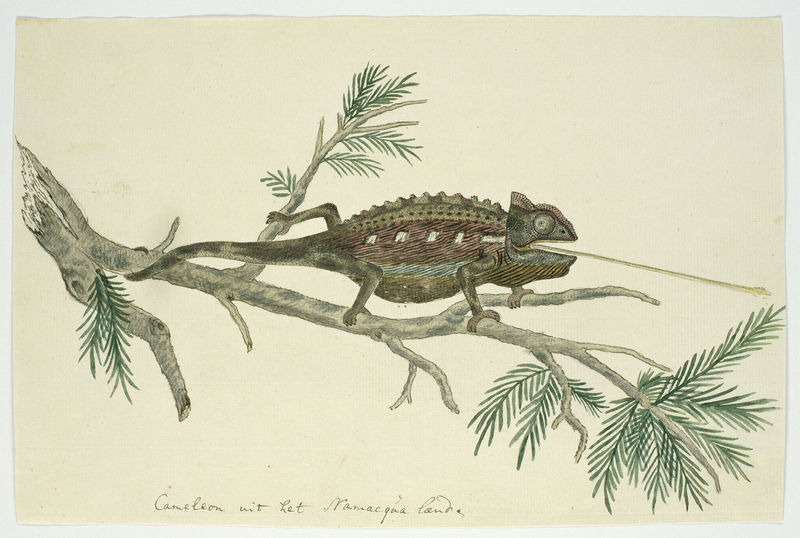
Titel: Namaqua kameleon (Chamaeleo namaquensis)
Künstler: Robert Jacob Gordon
Standort: Amsterdam
Institution: Rijksmuseum
Schlagwörter: green, looking, brown, tree, eyes, drawing, color, sketch, tail, fly, french, leaves, colors, back, eye, legs, lines, book, leaf, long, water color, eat, eating, branch, page, short, anatomy, leg, spots, earthy, hunting, science, tongue, lizard, holes, toung, reptile, iguana, gecko, chameleon, ecameleon, cameleon, chamileon, ridged, ltongue, tngue, rango, brnch